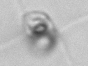
Label: Chaetoceros